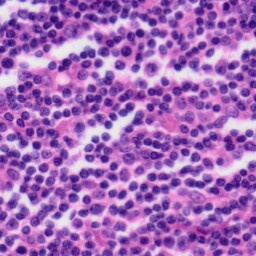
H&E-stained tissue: Tonsil